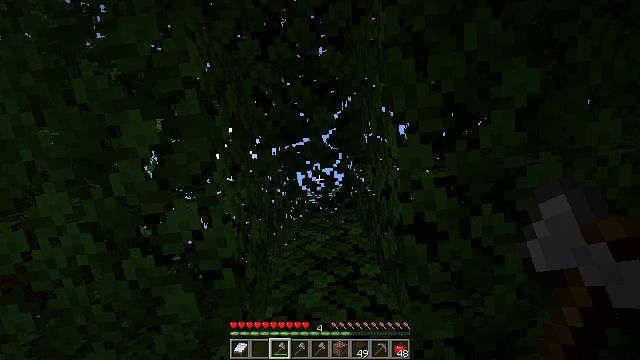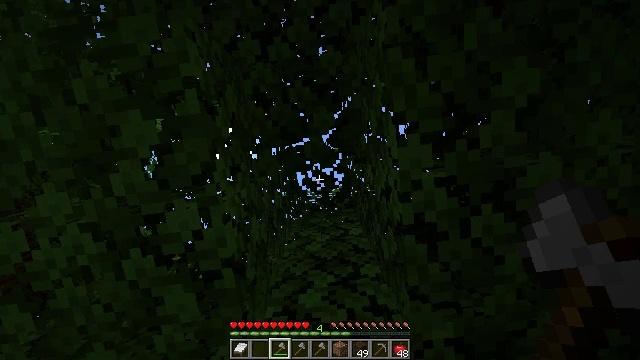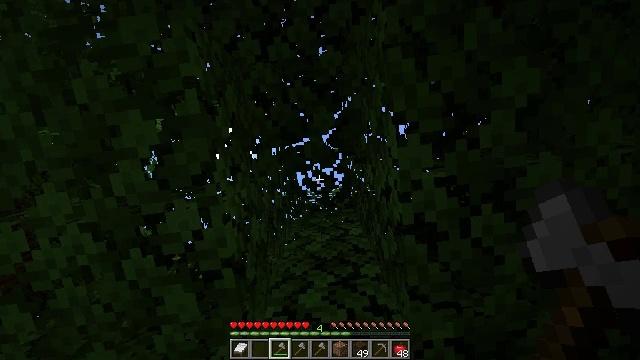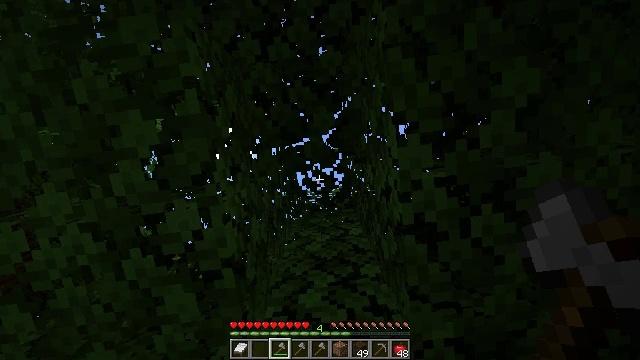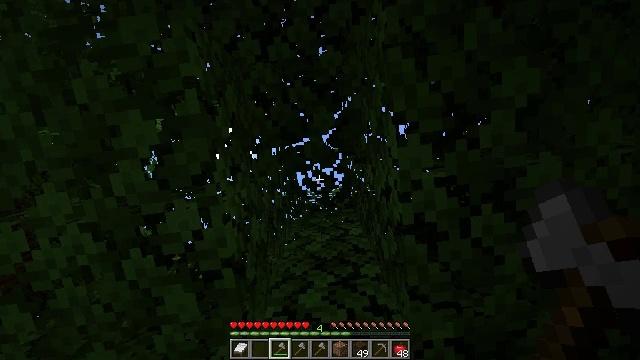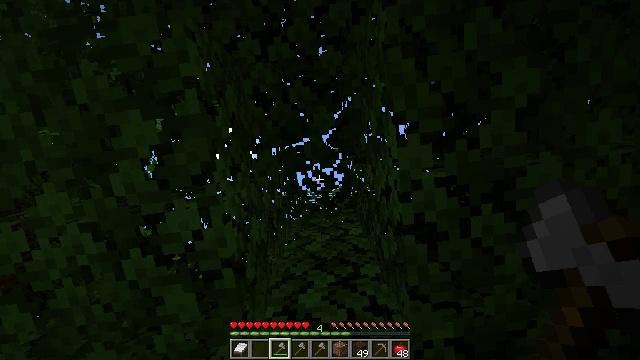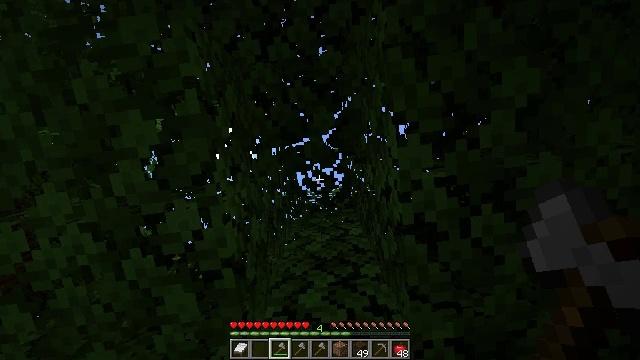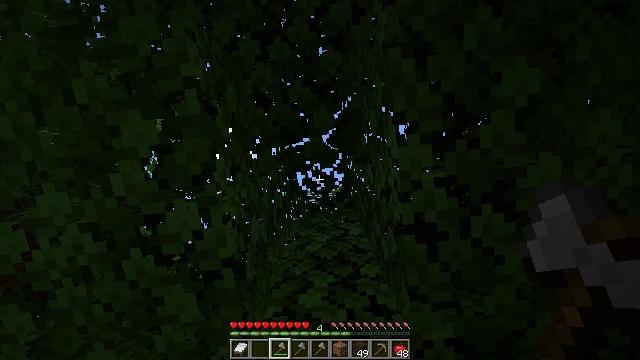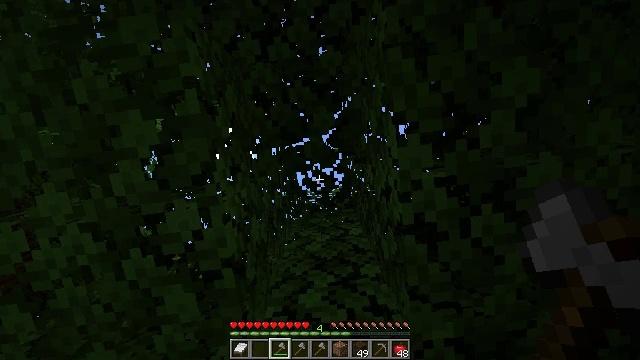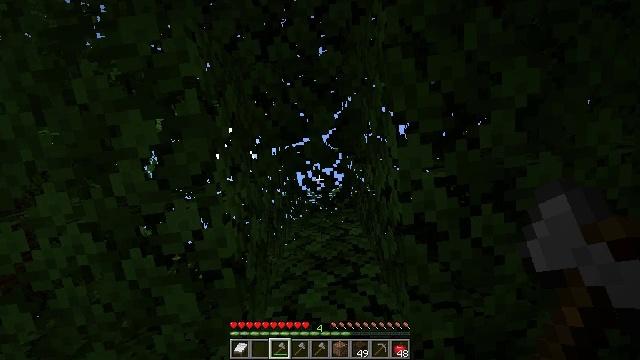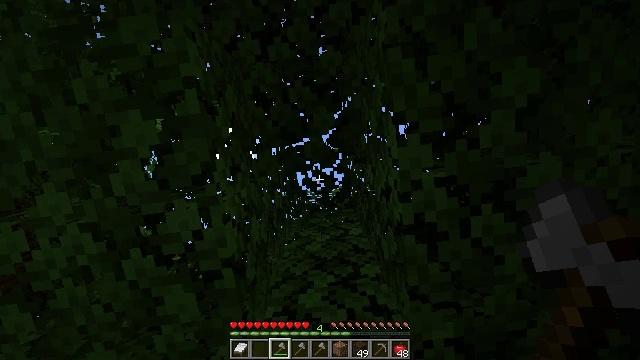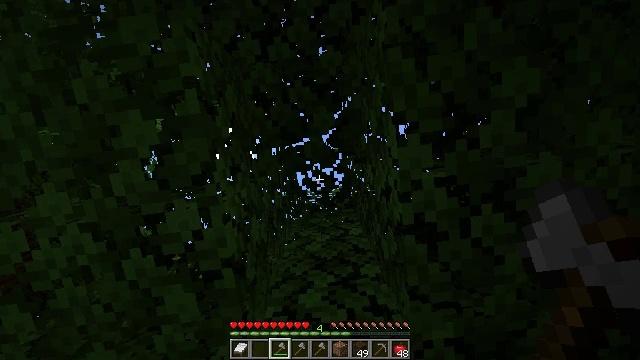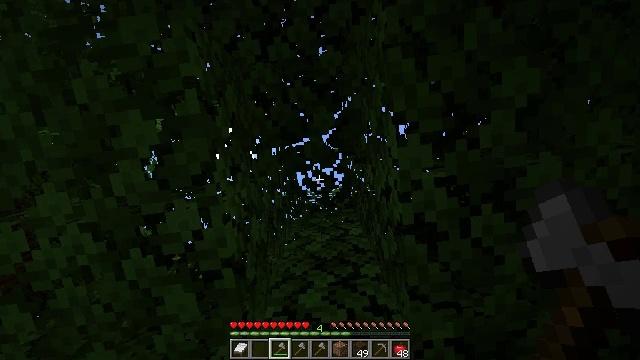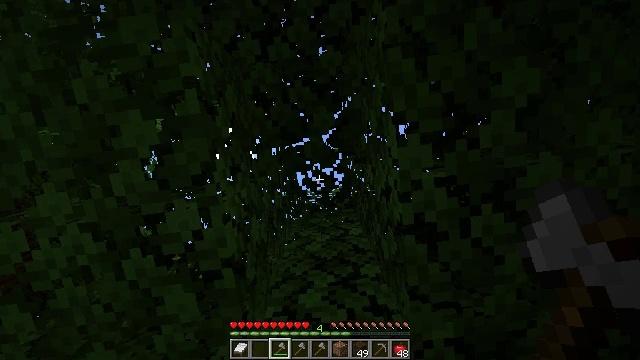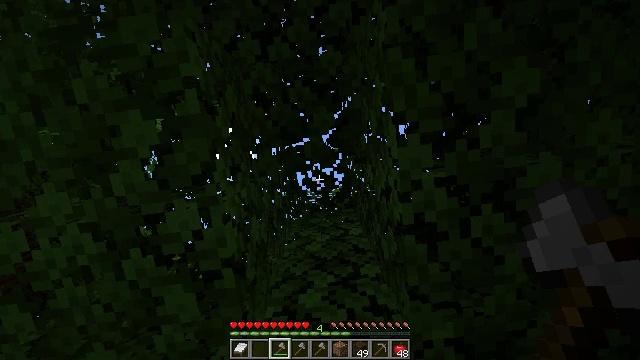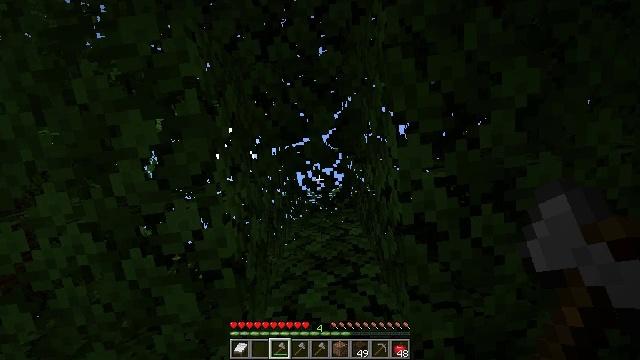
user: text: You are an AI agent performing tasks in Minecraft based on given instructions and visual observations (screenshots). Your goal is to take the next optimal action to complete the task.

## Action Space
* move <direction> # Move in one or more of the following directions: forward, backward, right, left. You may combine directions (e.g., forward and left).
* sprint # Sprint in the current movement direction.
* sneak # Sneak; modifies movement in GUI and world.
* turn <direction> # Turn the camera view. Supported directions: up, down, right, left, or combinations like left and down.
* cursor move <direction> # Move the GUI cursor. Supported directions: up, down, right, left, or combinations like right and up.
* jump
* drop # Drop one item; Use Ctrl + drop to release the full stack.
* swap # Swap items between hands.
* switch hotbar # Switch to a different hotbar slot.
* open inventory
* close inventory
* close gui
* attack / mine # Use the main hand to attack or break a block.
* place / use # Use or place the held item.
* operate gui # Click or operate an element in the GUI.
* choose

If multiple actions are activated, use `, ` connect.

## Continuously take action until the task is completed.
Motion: motion action
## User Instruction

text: Chop down the oak log.
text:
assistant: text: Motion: no_op
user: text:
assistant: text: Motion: no_op
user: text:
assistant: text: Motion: no_op
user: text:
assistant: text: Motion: no_op
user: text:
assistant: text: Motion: no_op
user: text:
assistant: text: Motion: no_op
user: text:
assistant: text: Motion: no_op
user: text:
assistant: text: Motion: no_op
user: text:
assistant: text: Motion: no_op
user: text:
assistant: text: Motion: no_op
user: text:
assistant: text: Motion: no_op
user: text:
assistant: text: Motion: no_op
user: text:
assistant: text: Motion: no_op
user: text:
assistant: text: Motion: no_op
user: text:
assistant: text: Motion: no_op
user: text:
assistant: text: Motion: no_op
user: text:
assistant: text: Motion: no_op
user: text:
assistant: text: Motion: no_op
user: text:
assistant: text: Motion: no_op
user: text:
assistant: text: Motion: no_op
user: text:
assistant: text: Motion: no_op
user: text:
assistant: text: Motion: no_op
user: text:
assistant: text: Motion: no_op
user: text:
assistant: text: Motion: no_op
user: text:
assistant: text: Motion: no_op
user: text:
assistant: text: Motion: no_op
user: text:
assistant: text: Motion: no_op
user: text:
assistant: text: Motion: no_op
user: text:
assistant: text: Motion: no_op
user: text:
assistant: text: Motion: no_op